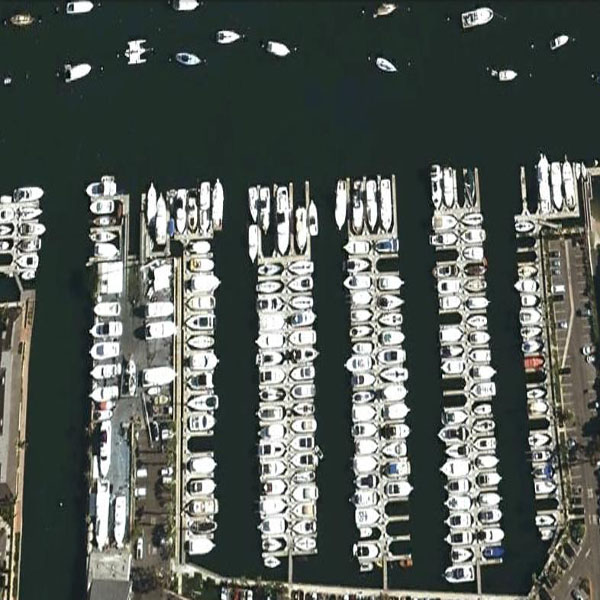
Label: Port